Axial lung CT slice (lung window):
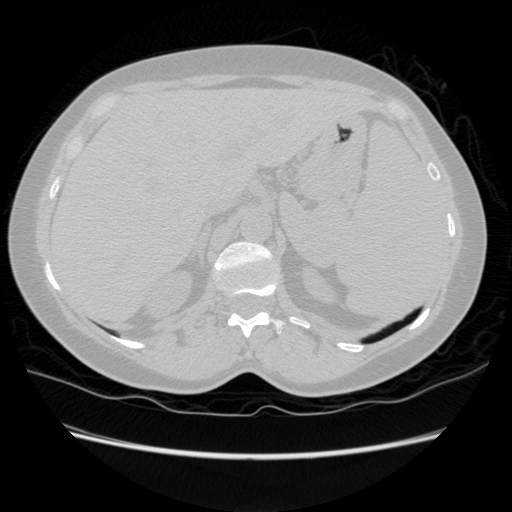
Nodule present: no